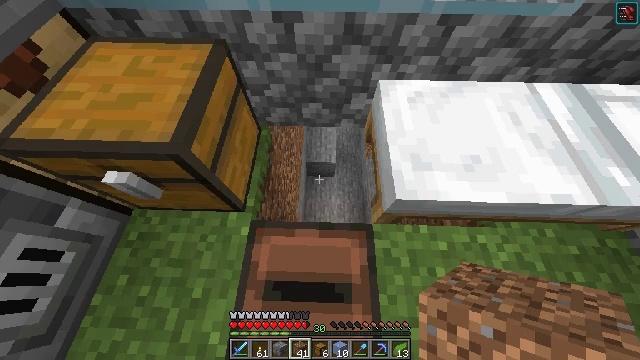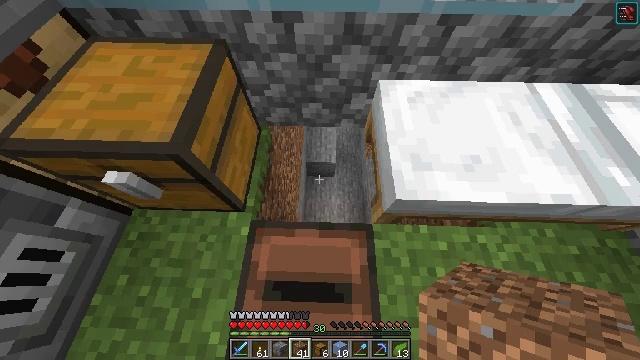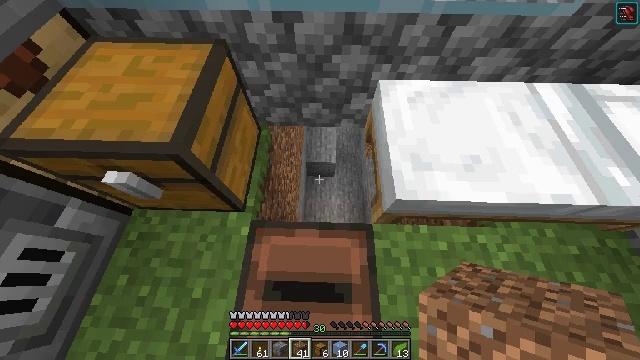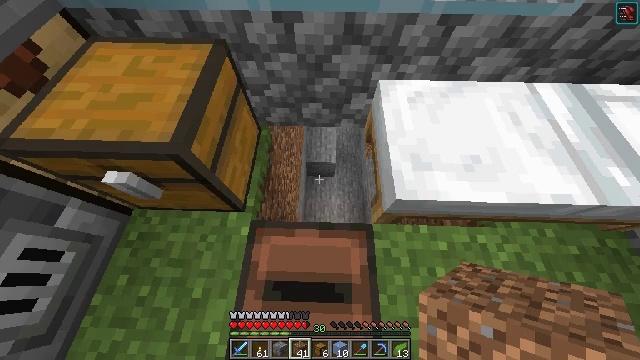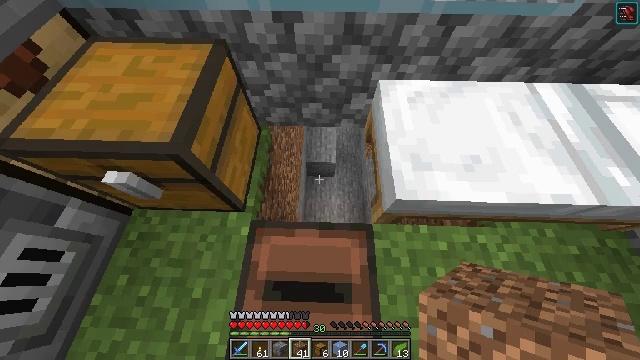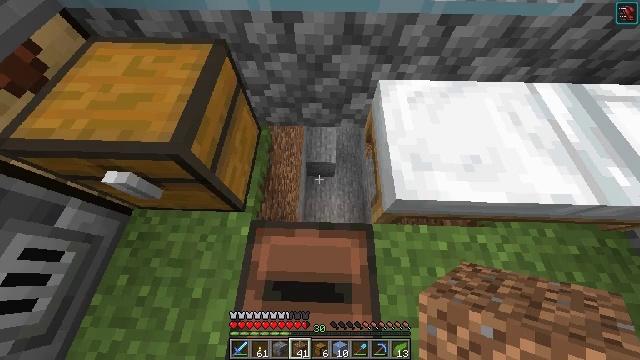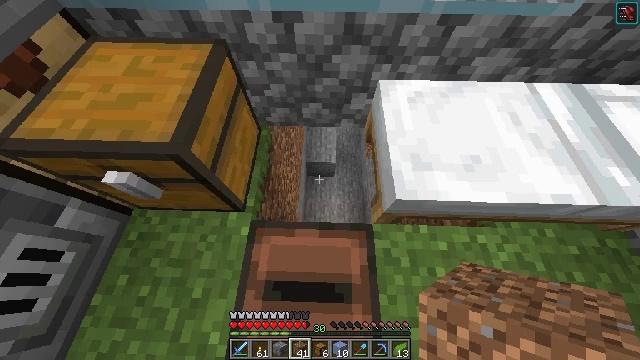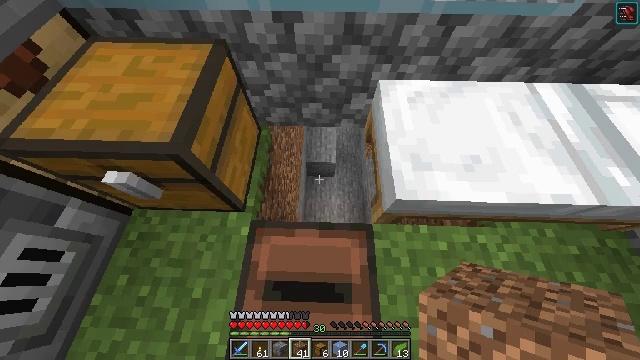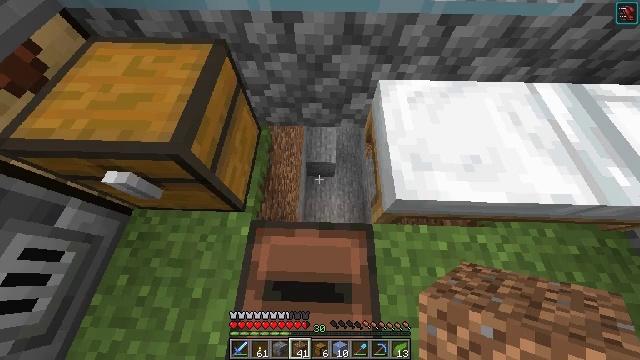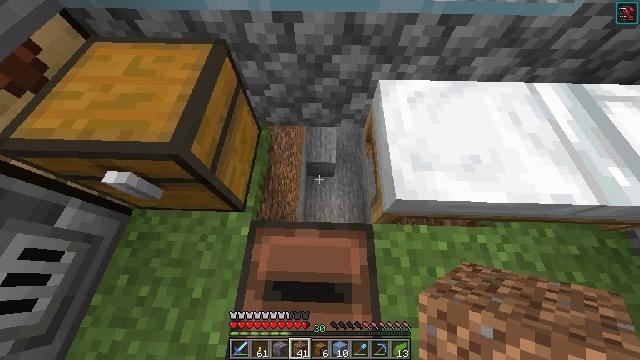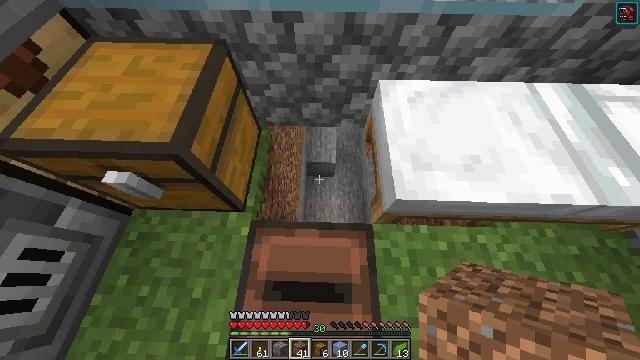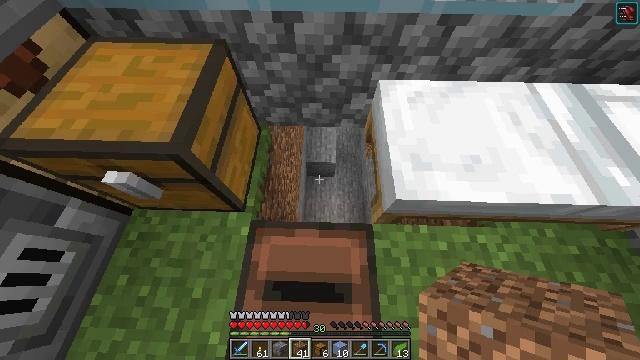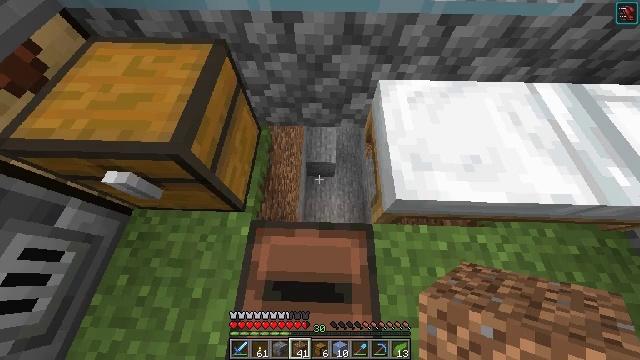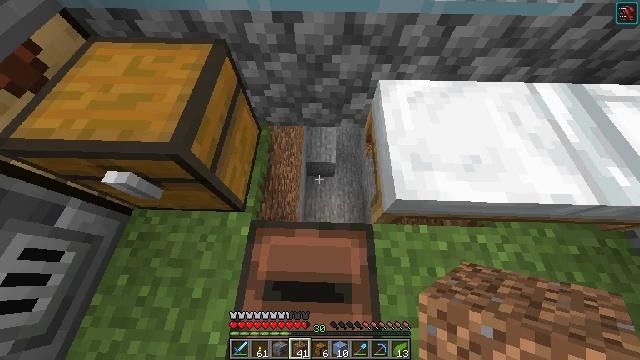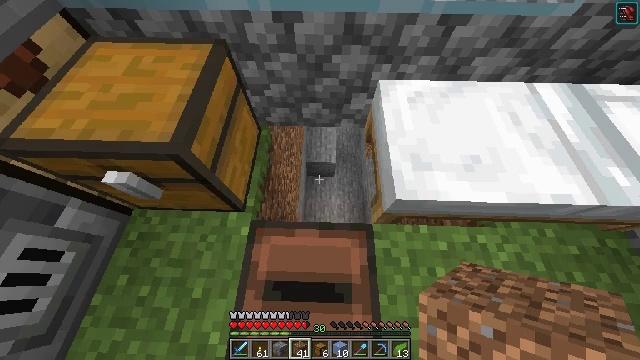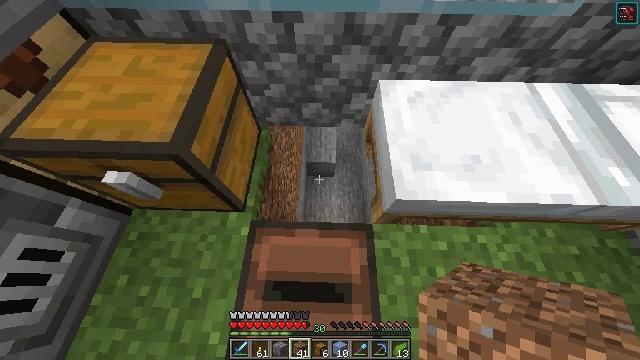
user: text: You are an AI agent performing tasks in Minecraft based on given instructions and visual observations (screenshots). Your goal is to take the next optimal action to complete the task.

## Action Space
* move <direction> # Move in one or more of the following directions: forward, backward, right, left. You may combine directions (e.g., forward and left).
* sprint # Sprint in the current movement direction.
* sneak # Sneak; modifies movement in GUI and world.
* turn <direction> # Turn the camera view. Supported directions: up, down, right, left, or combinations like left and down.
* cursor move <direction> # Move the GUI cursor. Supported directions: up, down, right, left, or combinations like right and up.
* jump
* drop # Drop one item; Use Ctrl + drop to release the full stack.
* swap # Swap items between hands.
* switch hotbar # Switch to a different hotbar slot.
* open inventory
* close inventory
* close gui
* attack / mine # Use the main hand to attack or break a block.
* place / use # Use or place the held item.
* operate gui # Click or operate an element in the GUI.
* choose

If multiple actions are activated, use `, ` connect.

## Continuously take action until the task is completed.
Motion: motion action
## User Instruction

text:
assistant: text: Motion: no_op
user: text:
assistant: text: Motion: no_op
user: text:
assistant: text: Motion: no_op
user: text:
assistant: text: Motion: no_op
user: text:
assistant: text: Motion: no_op
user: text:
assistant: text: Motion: no_op
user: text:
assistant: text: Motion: no_op
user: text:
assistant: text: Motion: no_op
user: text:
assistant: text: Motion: no_op
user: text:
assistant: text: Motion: no_op
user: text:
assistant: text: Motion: no_op
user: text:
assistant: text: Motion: no_op
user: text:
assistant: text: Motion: no_op
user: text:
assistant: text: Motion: no_op
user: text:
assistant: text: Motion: no_op
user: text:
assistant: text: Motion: no_op
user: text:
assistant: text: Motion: no_op
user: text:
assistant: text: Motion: no_op
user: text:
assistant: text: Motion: no_op
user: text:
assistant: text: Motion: no_op
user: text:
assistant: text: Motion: no_op
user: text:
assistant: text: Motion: no_op
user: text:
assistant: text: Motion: no_op
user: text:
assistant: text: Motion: no_op
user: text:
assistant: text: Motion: no_op
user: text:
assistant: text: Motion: no_op
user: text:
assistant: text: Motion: no_op
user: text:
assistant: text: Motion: no_op
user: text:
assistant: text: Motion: no_op
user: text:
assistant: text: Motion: no_op